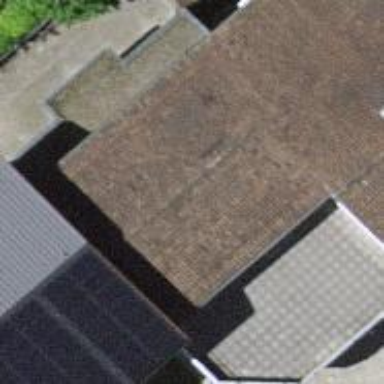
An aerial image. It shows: View of roof of building.